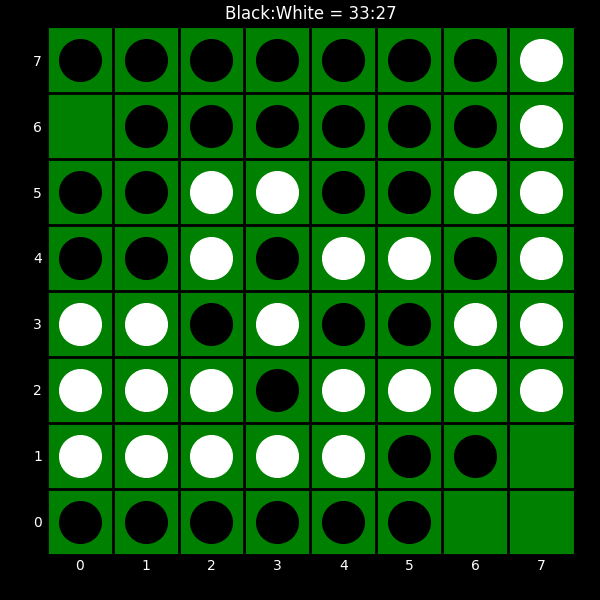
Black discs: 33
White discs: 27